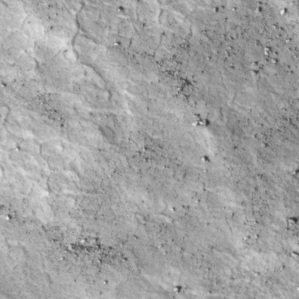
Label: non_frost